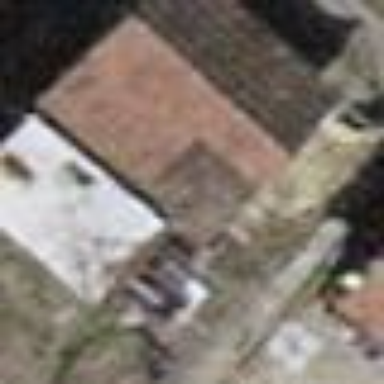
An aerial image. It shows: Shed.